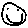
Label: smiley face